Question: First, i have 2 vectors of size 15:
lb_result:
'''
cap-color
cap-color
odor
odor
odor
odor
gill-spacing
gill-size
gill-color
stalk-surface-above-ring
stalk-color-above-ring
spore-print-color
spore-print-color
population
population
'''
AND:
vl_result:
'''
buff
pink
creosote
foul
musty
pungent
close
narrow
buff
silky
cinnamon
chocolate
green
scattered
several
'''
Now, i want an output as:
'''
cap-color {buff, pink}
odor {creosote, foul, musty, pungent}
gill-spacing = {close}
gill-size = {narrow}
gill-color = {buff}
stalk-surface-above-ring = {silky}
stalk-color-above-ring = {cinnamon}
spore-print-color {chocolate, green}
population {scattered, several}
'''
I wrote a Rscript as:
'''
dt <- data.table("Name"=lb_result,"Var"=vl_result)
res <- dt[,paste(Var,collapse=","),by=Name]
for(i in 1:length(res$V1)){
if (length(grep(",",res$V1[i],value=T)) == 0) {
res$V1[i] = paste("= ", res$V1[i])
} else
# {res$V1[i] = paste(" {", res$V1[i], "}")}
{res$V1[i] = paste(" {", res$V1[i], "}")}
}
for(i in 1:length(res$V1)){
print(paste(res$Name[i],res$V1[i]))
}
'''
In Consol R, i got the result:
'''
[1] "cap-color { buff,pink }"
[1] "odor { creosote,foul,musty,pungent }"
[1] "gill-spacing = close"
[1] "gill-size = narrow"
[1] "gill-color = buff"
[1] "stalk-surface-above-ring = silky"
[1] "stalk-color-above-ring = cinnamon"
[1] "spore-print-color { chocolate,green }"
[1] "population { scattered,several }"
'''
But, when i insert this Rscript in a file . Rnw with knitR.
Output in PDF file:

It shows '<U+2208>' instead of
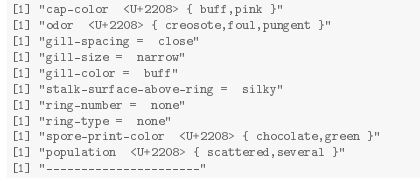
Answer: There are at least two levels of encodings in this problem. You have to make sure both are correct. The first level is the file encoding of your Rnw file, which you need to pass to 'knit(..., encoding = "Your File Encoding")'. The second level is the encoding specification in LaTeX, normally via the 'inputenc' package. For example, '\usepackage[utf8]{inputenc}' if the encoding is UTF-8.
There can be a third level of file encoding, which is the encoding of your R script, if you executed it as a standalone file via, for example, 'source()'. It is difficult to diagnose the problem without more details such as your OS, text editor, and how you called 'knitr'. At least you need to include
'''
library(knitr)
sessionInfo()
'''